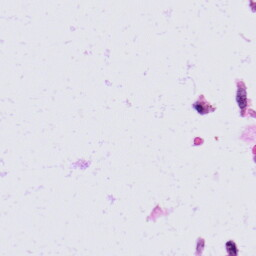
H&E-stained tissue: Skin